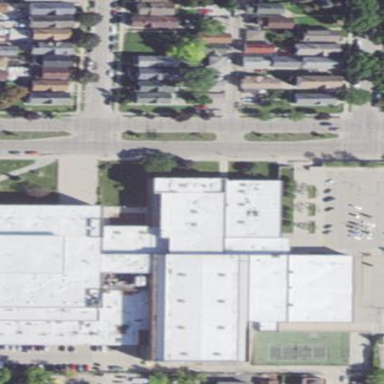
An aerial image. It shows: School building.